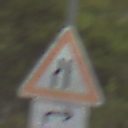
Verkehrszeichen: EinseitigVerengteFahrbahnLinks
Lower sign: RichtungsangabeDurchPfeile5
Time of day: Midday
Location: Outdoor (Nature)
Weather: Overcast
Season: NotSpecified
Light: Natural